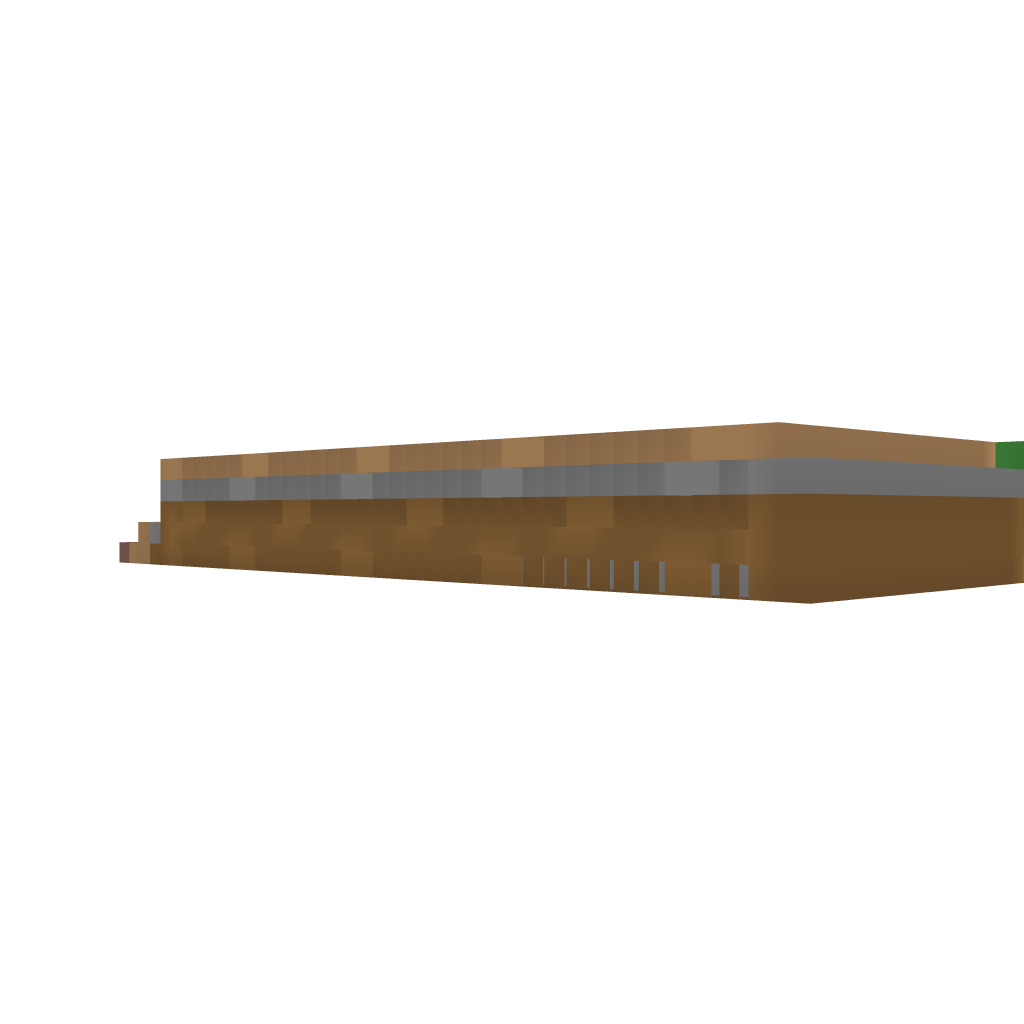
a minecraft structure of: simply archery range bad low quality